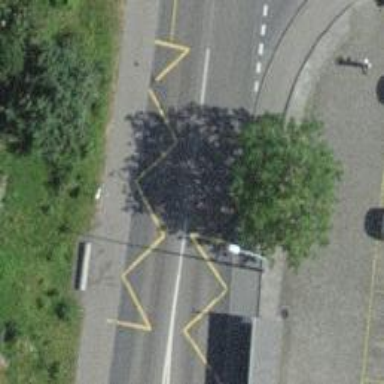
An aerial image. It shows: Asphalt platform for public transport.